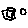
Label: hexagon